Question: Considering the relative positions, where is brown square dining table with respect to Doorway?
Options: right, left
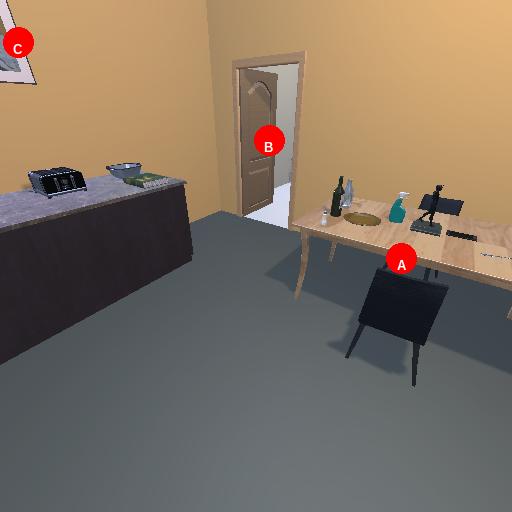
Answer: right